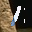
Label: 1